Field crop: tomato
Growth stage: 2
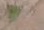
Species: solanum